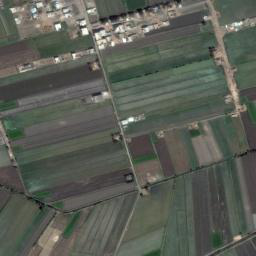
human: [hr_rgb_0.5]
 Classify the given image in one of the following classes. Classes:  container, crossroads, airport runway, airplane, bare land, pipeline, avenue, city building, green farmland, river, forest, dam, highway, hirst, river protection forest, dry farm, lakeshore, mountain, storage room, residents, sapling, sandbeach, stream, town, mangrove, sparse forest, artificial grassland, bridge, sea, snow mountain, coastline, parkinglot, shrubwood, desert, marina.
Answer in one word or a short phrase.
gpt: green farmland